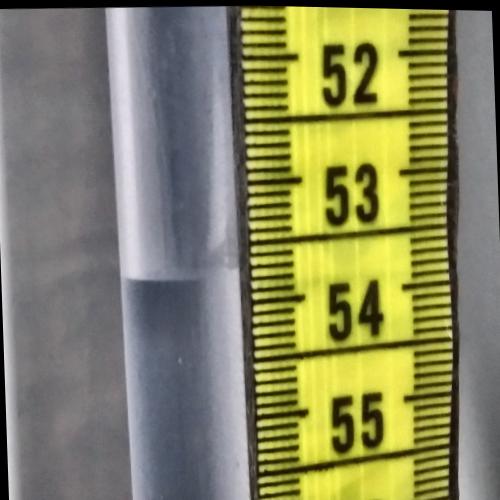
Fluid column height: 53.8 cm